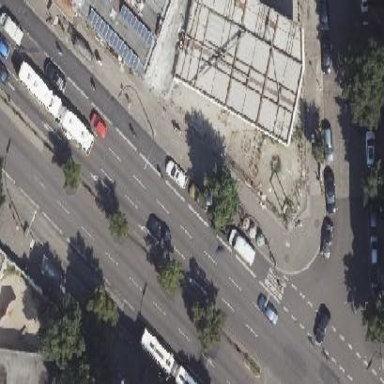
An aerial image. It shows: Traffic island along the road.